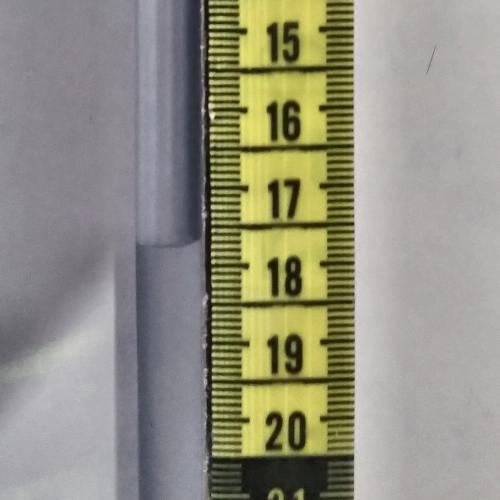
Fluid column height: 17.7 cm